Question: I have integrated eWAY payment gateway. The payments are handled successfully. The problem is that I can not display prices for lineitems correctly in the invoice section of the payment page. Currently all of them appear as $0.00.

This is what I coded to achieve above. I'm just setting lineitems via a loop:
'''
if (!empty($summary_data)) {
for ($i = 0; $i < count($summary_data); $i++) {
$customizations = implode(', ',array_merge($summary_data[$i]['additions'], $summary_data[$i]['minuses'], $summary_data[$i]['extra_info']));
$customizations = !(empty($customizations))?" [".$customizations. "] ":$customizations;
$desc = $summary_data[$i]['name'].$customizations;
$item = new eWAY\LineItem();
$item->SKU = "SKU" . $i;
$item->Description = $desc;
$item->Quantity = 1;
$item->UnitCost = $summary_data[$i]['price'];
$item->Tax = 0;
$item->Total = $summary_data[$i]['price'];
$request->Items->LineItem[$i] = $item;
}
}
'''
Can you please point out what have I missed?
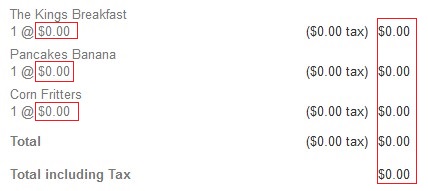
Answer: This issue can occur when passing through an invalid value. Please ensure you are passing through the amount in cents value. E.g. to pass $100, pass "10000"
If you require further assistance you can contact the local eWAY team 24/7 via phone or via our LiveChat on our websites.